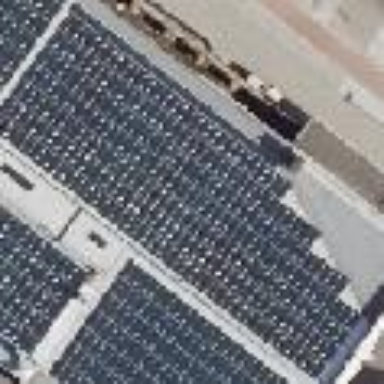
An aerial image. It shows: Solar power generator using photovoltaic panels.